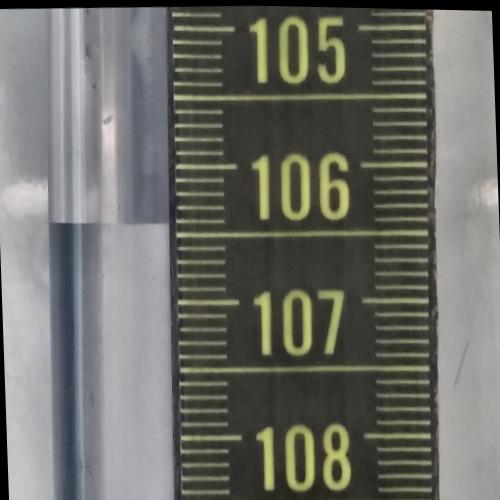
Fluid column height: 106.4 cm